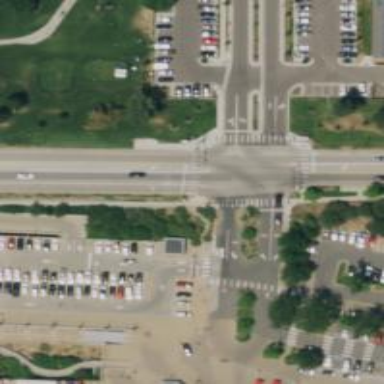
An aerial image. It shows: Zebra crossing on the road.